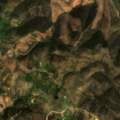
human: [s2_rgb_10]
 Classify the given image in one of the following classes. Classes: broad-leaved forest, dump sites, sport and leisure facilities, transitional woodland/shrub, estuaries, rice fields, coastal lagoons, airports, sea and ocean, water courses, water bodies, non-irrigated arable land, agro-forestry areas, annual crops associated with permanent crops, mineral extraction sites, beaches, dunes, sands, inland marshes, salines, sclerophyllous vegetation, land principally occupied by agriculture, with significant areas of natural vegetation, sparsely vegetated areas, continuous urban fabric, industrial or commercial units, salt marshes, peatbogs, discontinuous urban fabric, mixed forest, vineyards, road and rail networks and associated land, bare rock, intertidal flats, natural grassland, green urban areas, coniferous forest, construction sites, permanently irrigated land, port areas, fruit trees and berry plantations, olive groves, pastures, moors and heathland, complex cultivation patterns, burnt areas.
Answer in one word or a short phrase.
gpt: pastures, land principally occupied by agriculture, with significant areas of natural vegetation, broad-leaved forest, sclerophyllous vegetation, transitional woodland/shrub